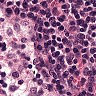
Metastatic tissue present: no